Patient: sex M, age 25
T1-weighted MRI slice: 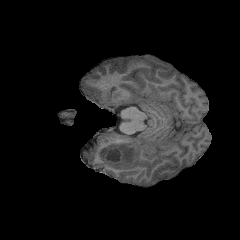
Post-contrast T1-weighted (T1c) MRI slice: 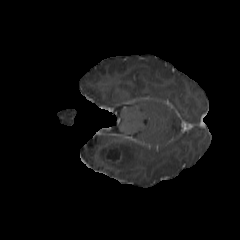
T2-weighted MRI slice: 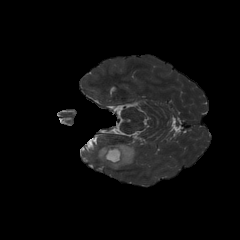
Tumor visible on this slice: yes
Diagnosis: Astrocytoma, IDH-mutant
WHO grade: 2